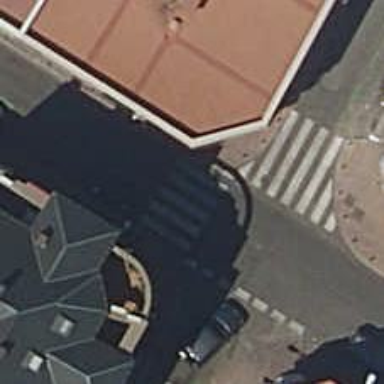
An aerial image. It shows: Marked road crossing.